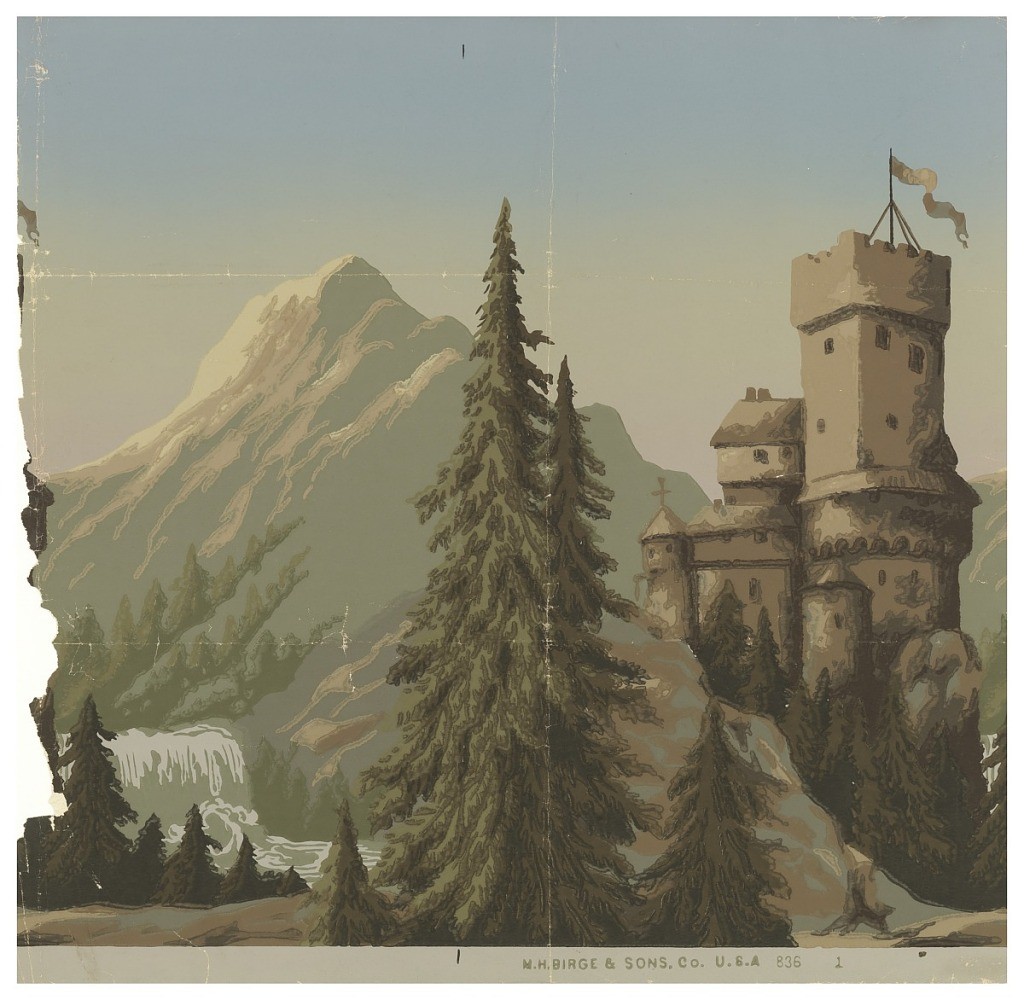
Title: Castles on the Rhine
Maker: M.H. Birge & Sons Co., 1834
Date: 1904
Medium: Machine-printed paper
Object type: Frieze
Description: Landscape, with large pine trees in foreground and large mountains in background. In the middle sits a castle to the right, and waterfall and stream to the left.